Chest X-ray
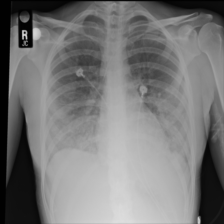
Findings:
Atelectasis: negative
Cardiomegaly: negative
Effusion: negative
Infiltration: positive
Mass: negative
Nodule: negative
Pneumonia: negative
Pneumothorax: negative
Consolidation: negative
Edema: positive
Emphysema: negative
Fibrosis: negative
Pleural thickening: negative
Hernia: negative